Question: For displaying information on a Java Swing GUI I use a mixture of 'JLabel' components and 'JTextPanes'.
As you can see in the following image, all labels are 'JLabels' except for the one in the bottom right corner which is marked red and yellow. This one's a 'JTextPane', cause I don't know the text length before rendering and it has to wrap (which is not working in a 'JLabel', right?).

The left column is aligned right and has a right-margin of 5, the right column is aligned left with zero margin.
In Eclipse WindowBuilder and on Windows 7 rendering, the 'JTextPane' obviously has a small padding which I can't remove.
Surprisingly, this padding isn't shown on my Mac (Mountain Lion) and the 'JTextPane' is aligned perfectly well.
Is there any way to achieve the same aligned look on Windows and on Mac? And why on earth does the 'JTextPane' component has this annoying padding on windows?
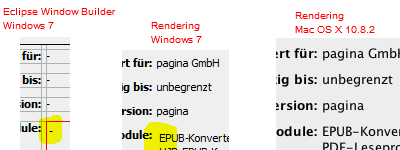
Answer: Use 'textPane.getMargin()/setMargin()'
but actually it's defined by L&F